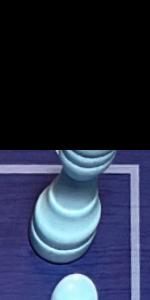
Label: Rook_White